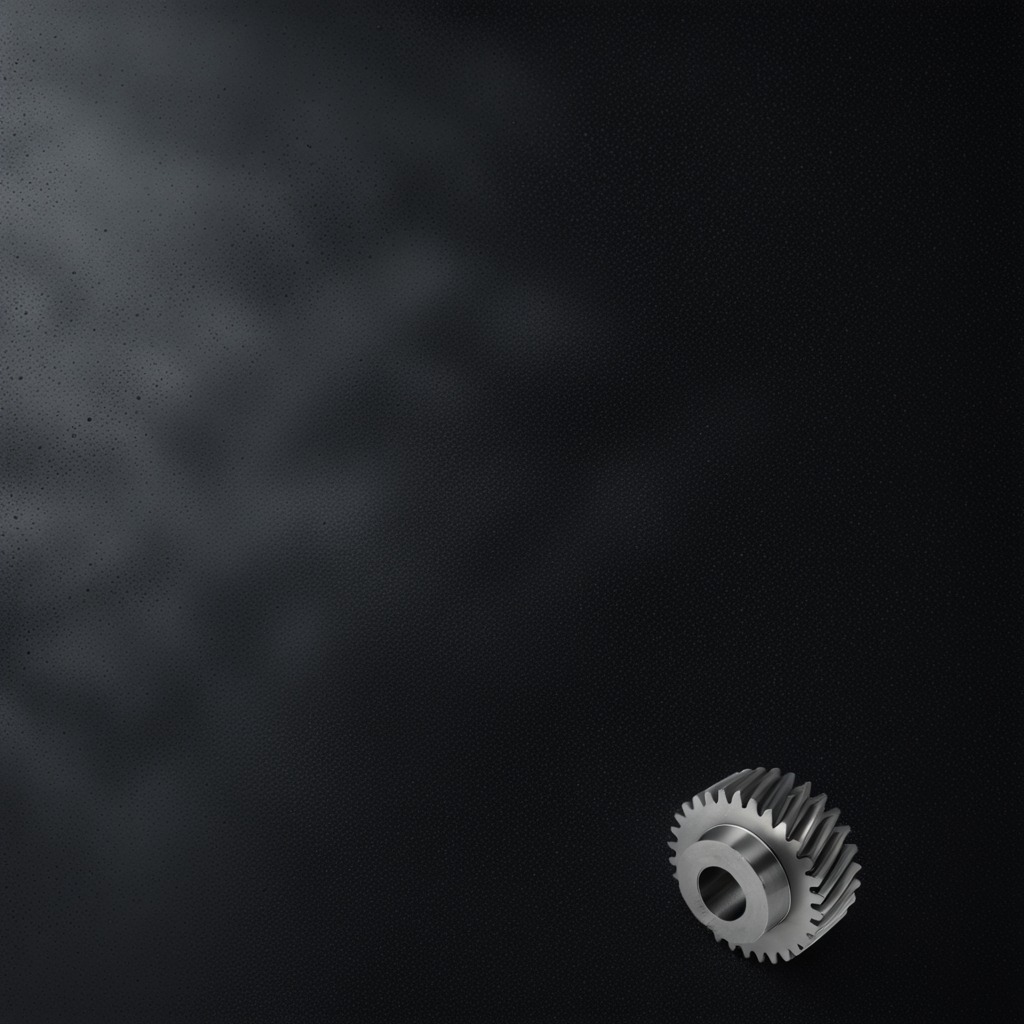
A steel gear with teeth is lying on the clean granite tabletop.